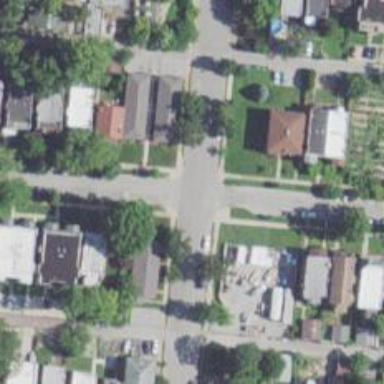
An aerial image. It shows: Neighborhood.